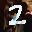
Label: 2